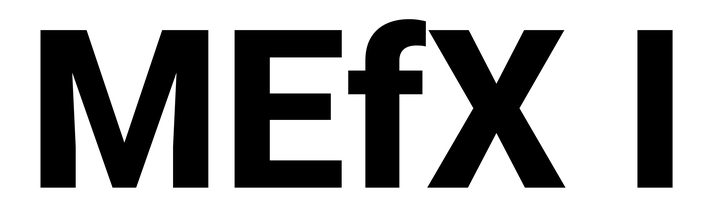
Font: Roboto_ExtraBold